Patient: sex F, age 72
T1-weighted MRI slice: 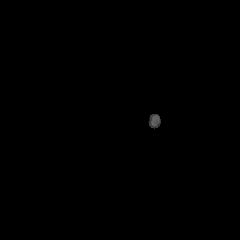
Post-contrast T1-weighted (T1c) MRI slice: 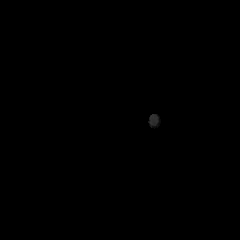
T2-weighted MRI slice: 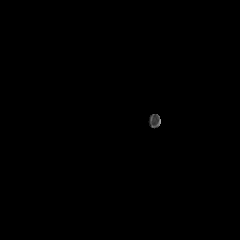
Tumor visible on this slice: no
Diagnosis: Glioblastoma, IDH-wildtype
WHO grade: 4